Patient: sex M, age 23
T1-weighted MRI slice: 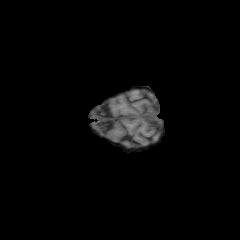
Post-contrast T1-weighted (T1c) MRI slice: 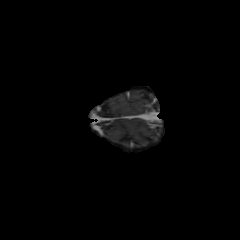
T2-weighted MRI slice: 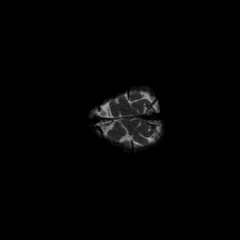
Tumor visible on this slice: no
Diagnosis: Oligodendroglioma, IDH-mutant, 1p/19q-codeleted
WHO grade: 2